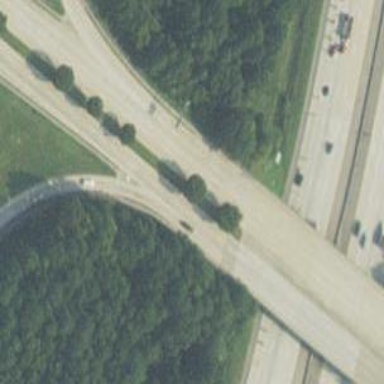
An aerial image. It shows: Primary highway bridge that is also expressway.